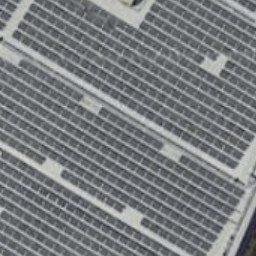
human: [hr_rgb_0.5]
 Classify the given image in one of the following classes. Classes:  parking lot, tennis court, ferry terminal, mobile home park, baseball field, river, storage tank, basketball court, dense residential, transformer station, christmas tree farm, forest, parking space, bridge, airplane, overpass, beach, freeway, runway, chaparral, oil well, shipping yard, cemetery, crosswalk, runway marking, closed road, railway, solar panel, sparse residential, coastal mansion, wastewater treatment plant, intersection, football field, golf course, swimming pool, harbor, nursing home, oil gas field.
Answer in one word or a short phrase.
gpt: solar panel